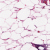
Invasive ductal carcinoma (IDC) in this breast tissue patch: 0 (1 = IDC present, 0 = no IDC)